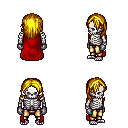
a pixel art fantasy rpg character, male body template, skeleton, red cape, gold greaves, blonde long hairstyle, metal gloves, four views (front, back, left, right), 2x2 character sprite sheet, small pixel art, hard edges, no anti-aliasing